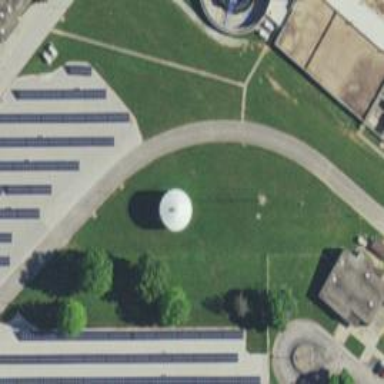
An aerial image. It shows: Water tower that is man-made.